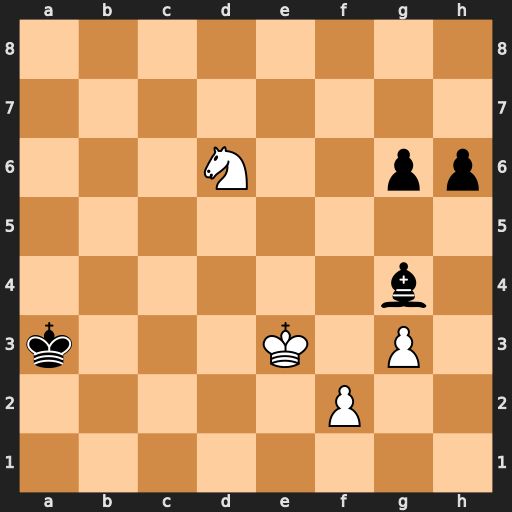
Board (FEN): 8/8/3N2pp/8/6b1/k3K1P1/5P2/8
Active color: w
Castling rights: -
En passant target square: -
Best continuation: Nf7 Bd1 Nxh6